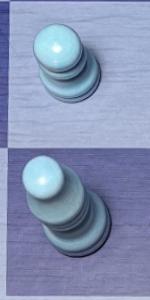
Label: Bishop_White